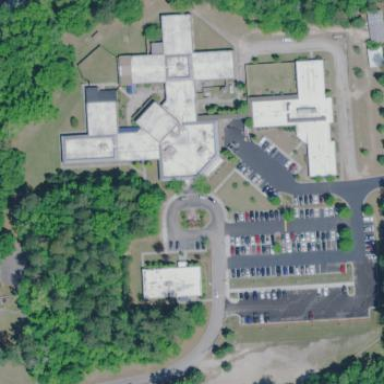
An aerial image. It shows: Healthcare facility identified as hospital.